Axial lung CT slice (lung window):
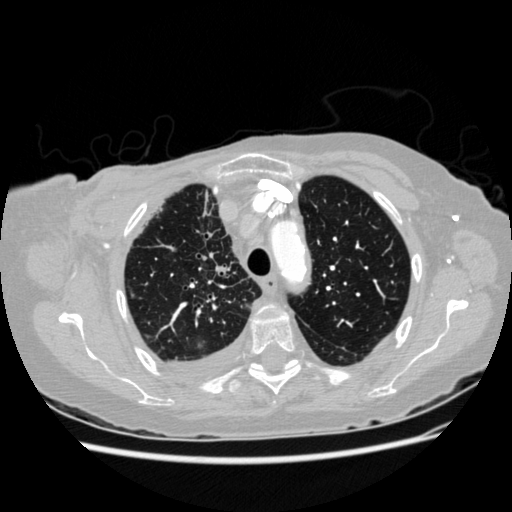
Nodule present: no